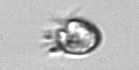
Label: Ciliophora